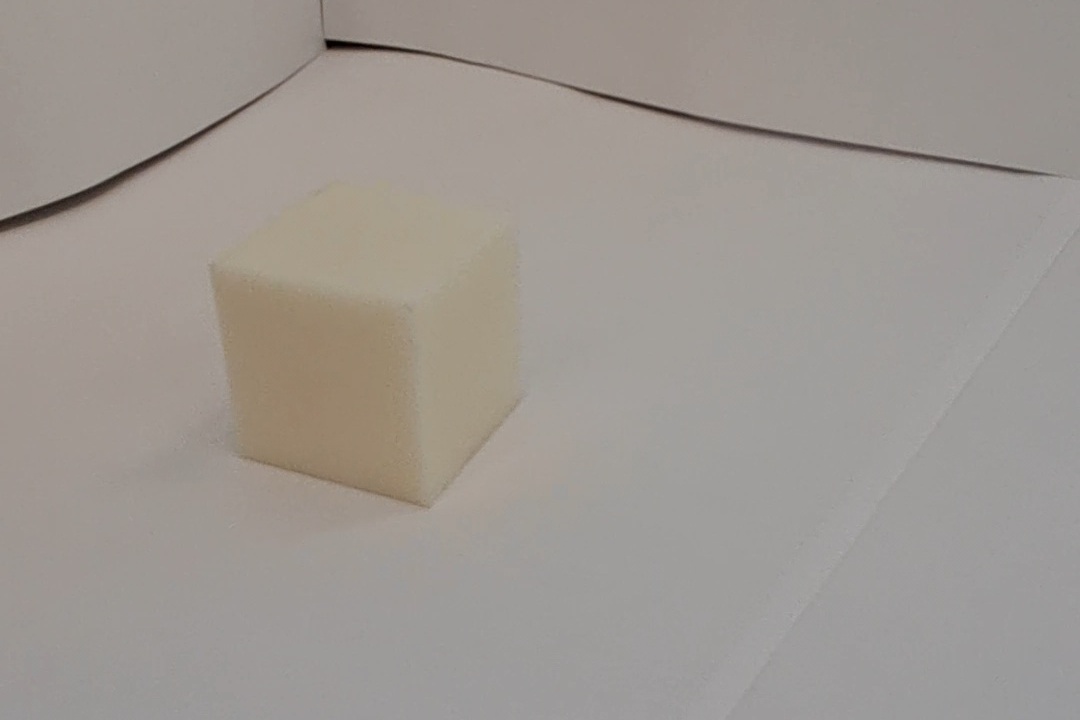
Label: Cuboid